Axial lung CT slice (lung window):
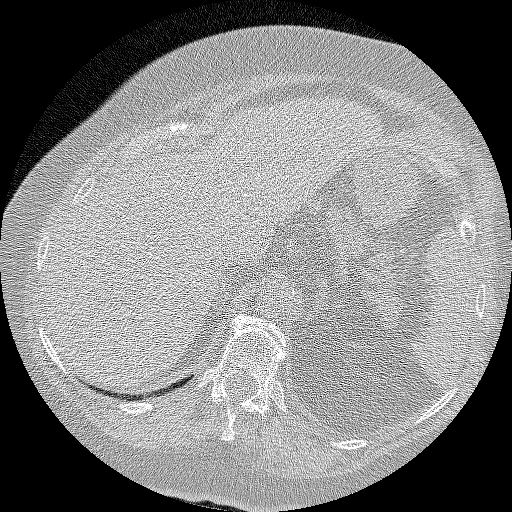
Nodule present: no